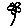
Label: flower